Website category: sports
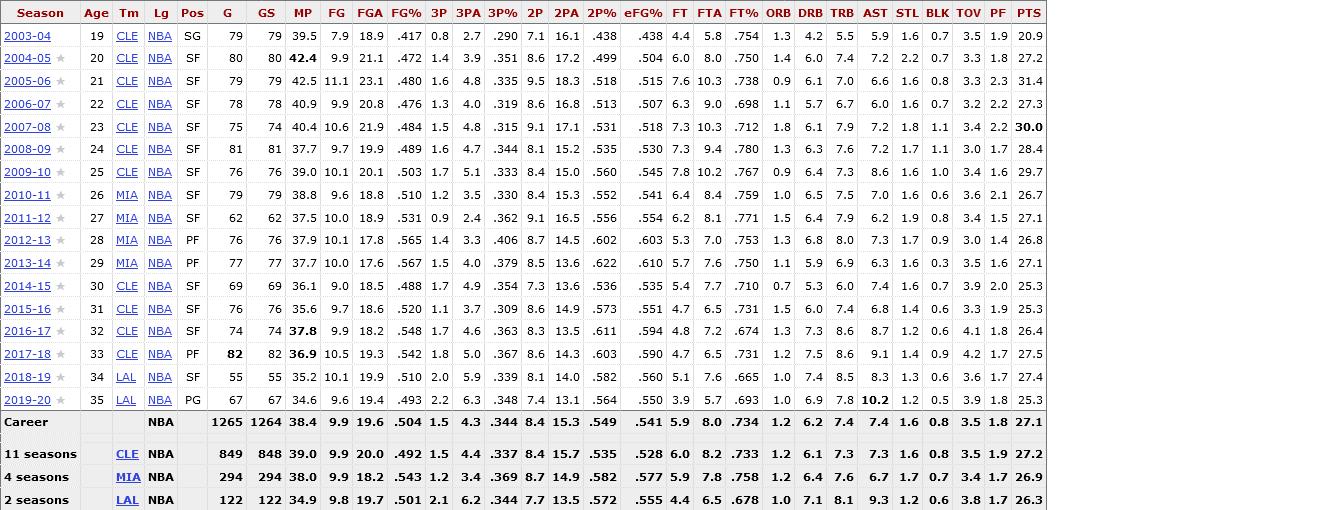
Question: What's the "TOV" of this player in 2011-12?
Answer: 3.4

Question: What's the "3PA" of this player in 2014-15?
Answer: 4.9

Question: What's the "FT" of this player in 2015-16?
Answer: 4.7

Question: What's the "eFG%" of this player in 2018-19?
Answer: .560

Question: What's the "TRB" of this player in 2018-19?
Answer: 8.5

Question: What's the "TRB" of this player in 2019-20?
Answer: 7.8

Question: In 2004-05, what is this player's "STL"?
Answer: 2.2

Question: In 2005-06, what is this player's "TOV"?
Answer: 3.3

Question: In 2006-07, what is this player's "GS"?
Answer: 78

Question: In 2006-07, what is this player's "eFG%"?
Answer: .507

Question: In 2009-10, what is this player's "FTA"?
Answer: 10.2

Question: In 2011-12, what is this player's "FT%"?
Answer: .771

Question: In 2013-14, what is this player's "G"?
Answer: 77

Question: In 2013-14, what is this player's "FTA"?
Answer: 7.6

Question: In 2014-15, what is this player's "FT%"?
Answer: .710

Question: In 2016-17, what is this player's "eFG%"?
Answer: .594

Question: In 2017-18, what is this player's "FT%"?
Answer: .731

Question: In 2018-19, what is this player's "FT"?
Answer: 5.1

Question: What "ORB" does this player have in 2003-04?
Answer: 1.3

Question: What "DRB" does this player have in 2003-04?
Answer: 4.2

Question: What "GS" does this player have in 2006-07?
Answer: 78

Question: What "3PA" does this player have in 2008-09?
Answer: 4.7

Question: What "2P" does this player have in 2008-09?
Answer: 8.1

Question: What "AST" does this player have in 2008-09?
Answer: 7.2

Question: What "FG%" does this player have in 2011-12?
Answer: .531

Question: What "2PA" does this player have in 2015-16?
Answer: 14.9

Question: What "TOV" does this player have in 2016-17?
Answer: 4.1

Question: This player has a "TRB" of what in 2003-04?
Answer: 5.5

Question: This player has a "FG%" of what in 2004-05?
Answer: .472

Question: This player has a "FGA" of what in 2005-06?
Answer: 23.1

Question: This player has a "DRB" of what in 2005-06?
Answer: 6.1

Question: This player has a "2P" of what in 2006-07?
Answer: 8.6

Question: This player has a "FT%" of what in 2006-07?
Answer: .698

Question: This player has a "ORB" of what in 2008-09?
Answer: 1.3

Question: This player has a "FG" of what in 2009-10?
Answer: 10.1

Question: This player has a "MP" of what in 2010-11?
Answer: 38.8

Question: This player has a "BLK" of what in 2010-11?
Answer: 0.6

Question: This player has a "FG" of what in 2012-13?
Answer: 10.1

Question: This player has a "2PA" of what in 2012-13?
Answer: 14.5

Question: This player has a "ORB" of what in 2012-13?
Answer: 1.3

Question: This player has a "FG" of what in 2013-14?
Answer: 10.0

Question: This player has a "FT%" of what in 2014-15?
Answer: .710

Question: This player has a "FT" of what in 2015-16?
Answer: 4.7

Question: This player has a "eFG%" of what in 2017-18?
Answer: .590

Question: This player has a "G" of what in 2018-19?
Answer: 55

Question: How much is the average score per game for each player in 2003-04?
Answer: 20.9

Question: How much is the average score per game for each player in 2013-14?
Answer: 27.1

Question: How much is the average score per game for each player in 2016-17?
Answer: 26.4

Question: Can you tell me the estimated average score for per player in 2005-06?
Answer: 31.4

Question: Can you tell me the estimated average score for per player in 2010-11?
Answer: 26.7

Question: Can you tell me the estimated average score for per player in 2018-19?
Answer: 27.4

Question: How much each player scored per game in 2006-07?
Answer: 27.3

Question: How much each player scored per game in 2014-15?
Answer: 25.3

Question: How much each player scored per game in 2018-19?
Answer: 27.4

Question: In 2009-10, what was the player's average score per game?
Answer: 29.7

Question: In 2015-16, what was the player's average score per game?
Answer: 25.3

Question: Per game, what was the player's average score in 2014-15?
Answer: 25.3